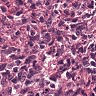
Metastatic tissue present: no